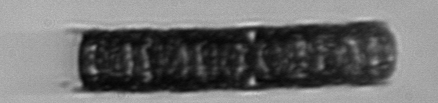
Label: Paralia_sulcata